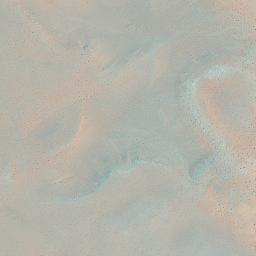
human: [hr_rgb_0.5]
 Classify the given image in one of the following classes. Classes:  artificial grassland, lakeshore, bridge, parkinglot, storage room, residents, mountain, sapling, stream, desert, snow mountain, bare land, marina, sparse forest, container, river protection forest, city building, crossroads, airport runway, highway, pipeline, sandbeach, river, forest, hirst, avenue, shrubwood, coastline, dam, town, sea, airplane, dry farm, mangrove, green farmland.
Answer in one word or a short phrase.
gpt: desert